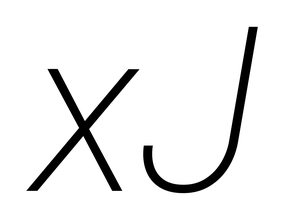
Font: Roboto-Italic_ExtraLight_Italic